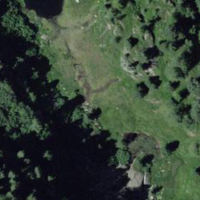
EUNIS habitat code: 31
Species observed at this site:
Phyteuma betonicifolium
Sericomyia lappona